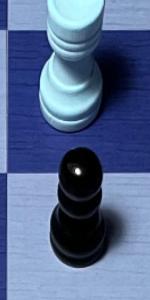
Label: Pawn_Black